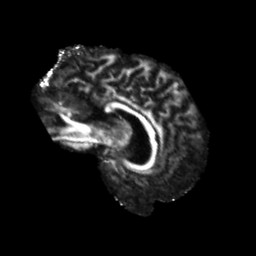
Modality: FA
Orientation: sagittal
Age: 43
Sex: male
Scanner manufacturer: siemens
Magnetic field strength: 3 T
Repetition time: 5.47 s
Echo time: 0.0854 s